Field crop: tomato
Growth stage: 1
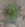
Species: solanum